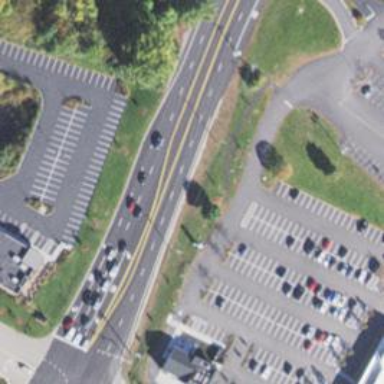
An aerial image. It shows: Primary road with asphalt surface.